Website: bh-photo
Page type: gifting
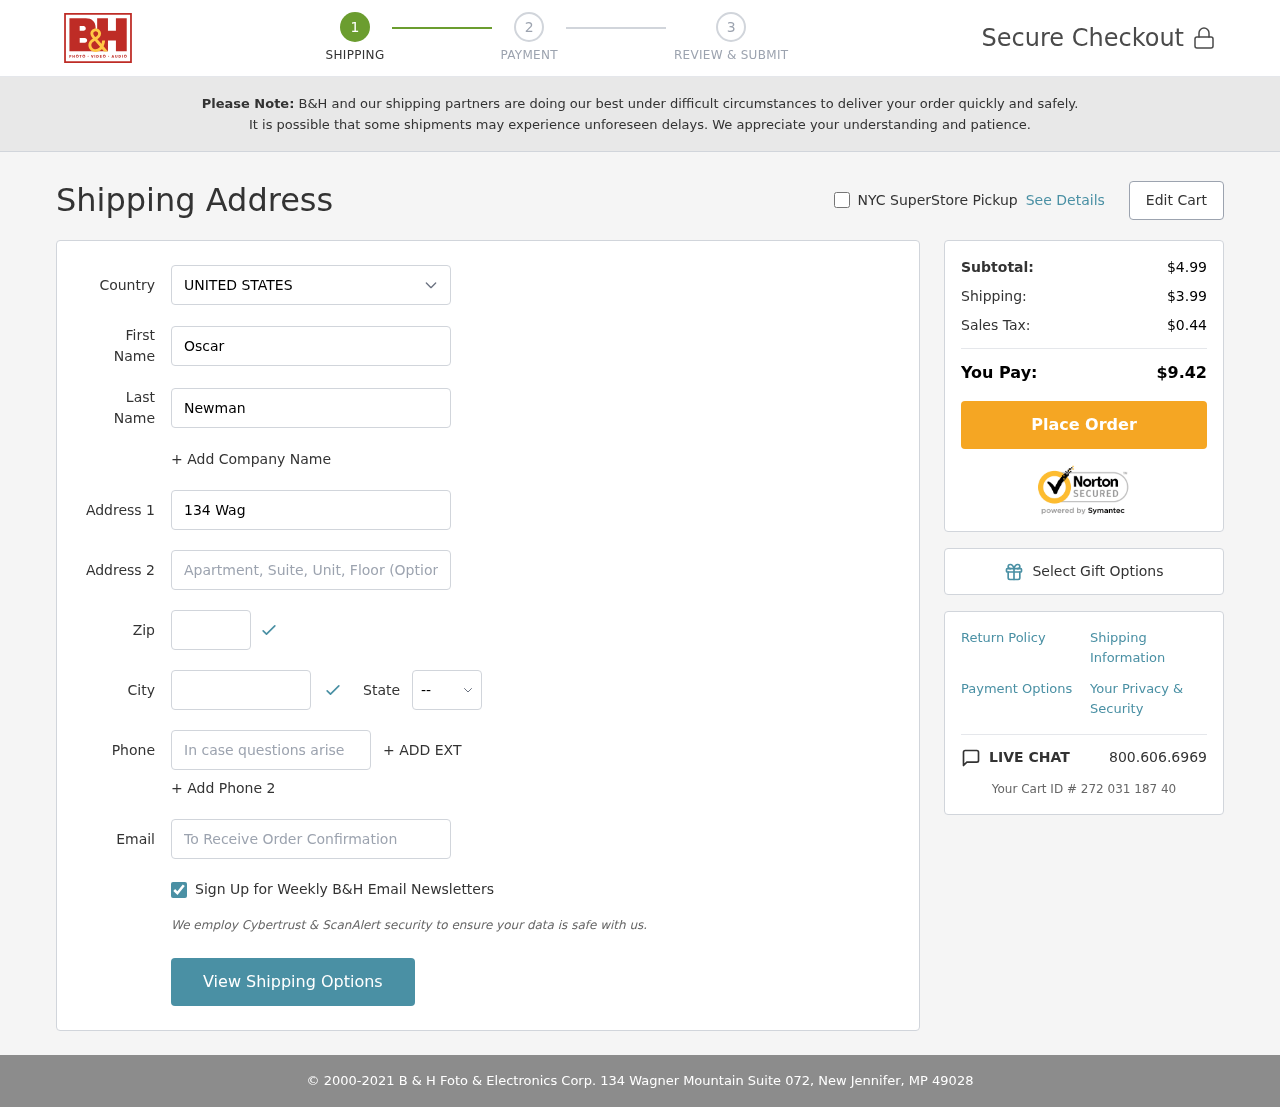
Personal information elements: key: PII_CITY
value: New Jennifer
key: PII_COUNTRY
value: United States
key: PII_EMAIL
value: oscar.newman@gmail.com
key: PII_FIRSTNAME
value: Oscar
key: PII_LASTNAME
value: Newman
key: PII_PHONE
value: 4523756668
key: PII_POSTCODE
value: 49028
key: PII_STATE_ABBR
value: MP
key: PII_STREET
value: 134 Wagner Mountain Suite 072
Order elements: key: ORDER_SUBTOTAL
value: $4.99
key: ORDER_SHIPPING_COST
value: $3.99
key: ORDER_TAX
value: $0.44
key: ORDER_TOTAL
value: $9.42
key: ORDER_ID
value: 272 031 187 40